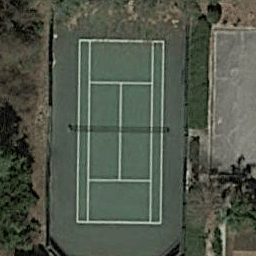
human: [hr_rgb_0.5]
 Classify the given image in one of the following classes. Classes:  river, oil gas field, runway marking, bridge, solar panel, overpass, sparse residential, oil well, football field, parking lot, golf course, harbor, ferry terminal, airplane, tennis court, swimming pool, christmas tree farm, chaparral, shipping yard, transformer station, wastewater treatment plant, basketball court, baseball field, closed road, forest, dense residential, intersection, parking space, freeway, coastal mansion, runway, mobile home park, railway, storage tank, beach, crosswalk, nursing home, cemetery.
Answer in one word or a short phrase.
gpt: tennis court